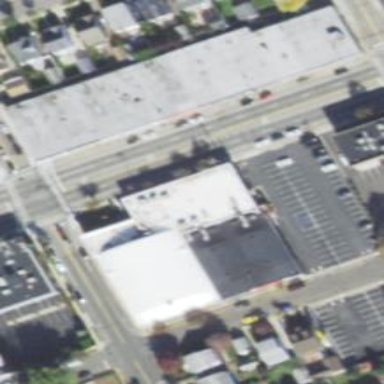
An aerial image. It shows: Retail building with bowling alley on leisure land.